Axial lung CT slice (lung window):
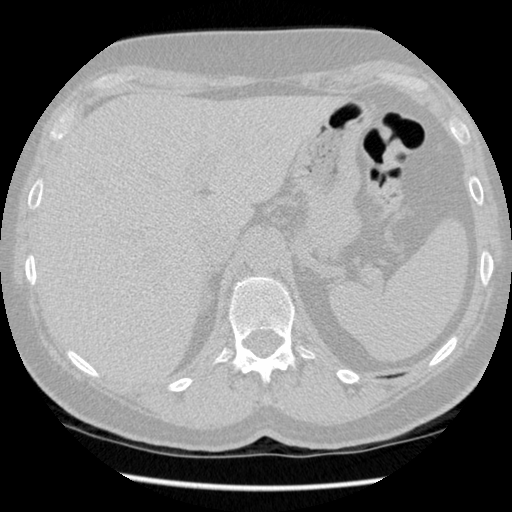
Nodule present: no